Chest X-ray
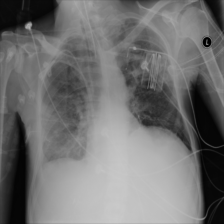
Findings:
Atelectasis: negative
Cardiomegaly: negative
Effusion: negative
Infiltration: negative
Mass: negative
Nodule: negative
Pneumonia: negative
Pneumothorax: negative
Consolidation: negative
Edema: negative
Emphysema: negative
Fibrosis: negative
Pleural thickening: negative
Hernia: negative